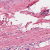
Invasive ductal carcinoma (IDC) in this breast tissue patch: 0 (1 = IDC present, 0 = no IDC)